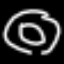
Label: donut